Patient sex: M
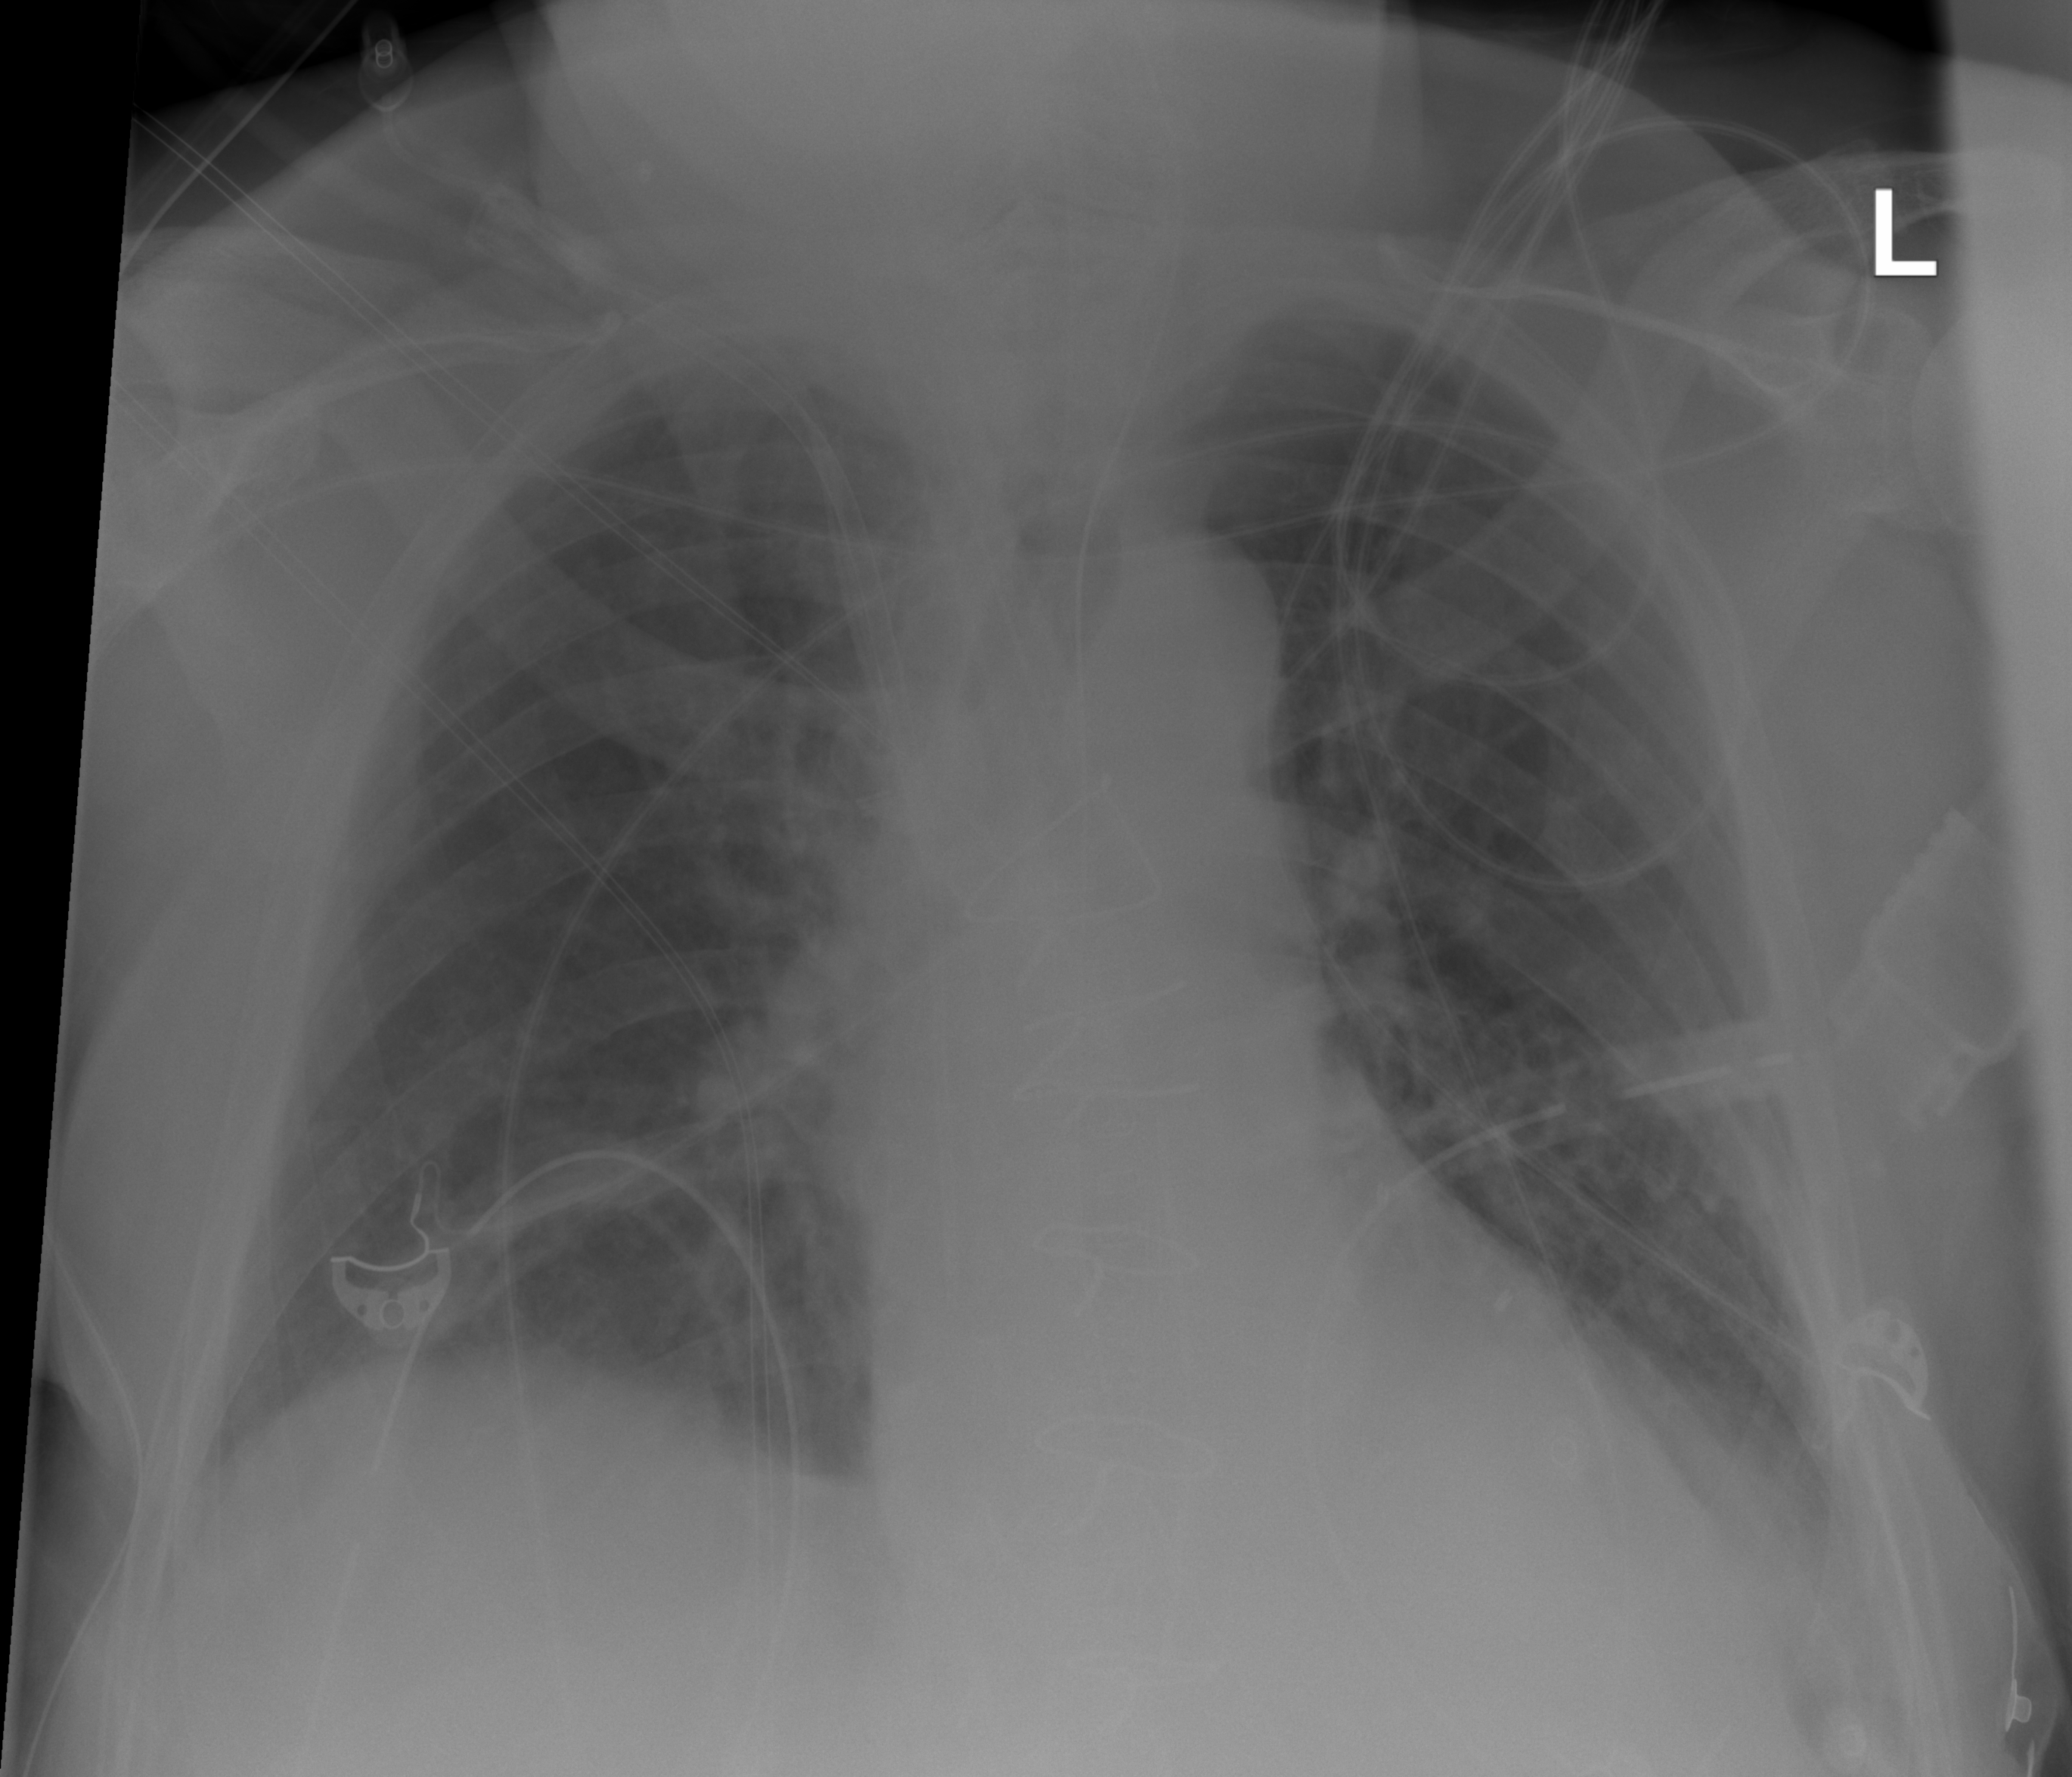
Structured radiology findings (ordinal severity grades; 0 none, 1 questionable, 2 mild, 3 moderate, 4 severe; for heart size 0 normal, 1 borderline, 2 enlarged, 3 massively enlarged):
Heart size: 0
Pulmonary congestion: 0
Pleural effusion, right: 0
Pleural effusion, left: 2
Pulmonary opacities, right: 0
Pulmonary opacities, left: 0
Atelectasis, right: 0
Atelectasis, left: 0